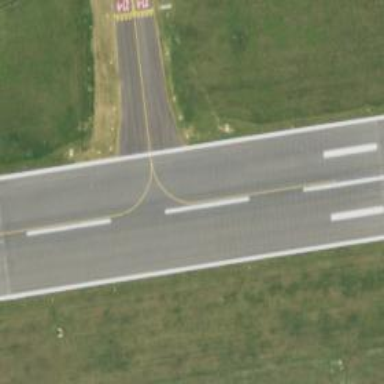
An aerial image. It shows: View of taxiway at the airport.